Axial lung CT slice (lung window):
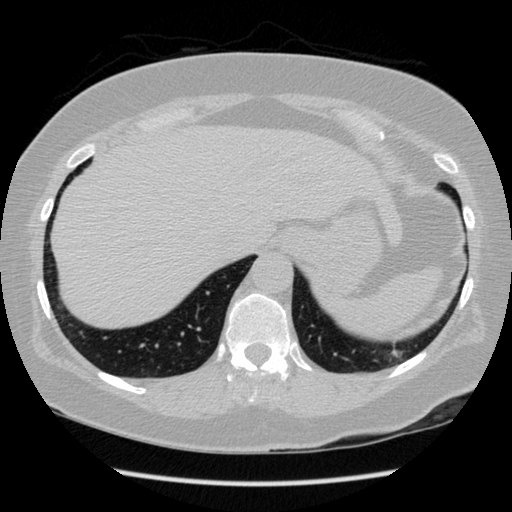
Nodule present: yes
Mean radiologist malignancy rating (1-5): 1